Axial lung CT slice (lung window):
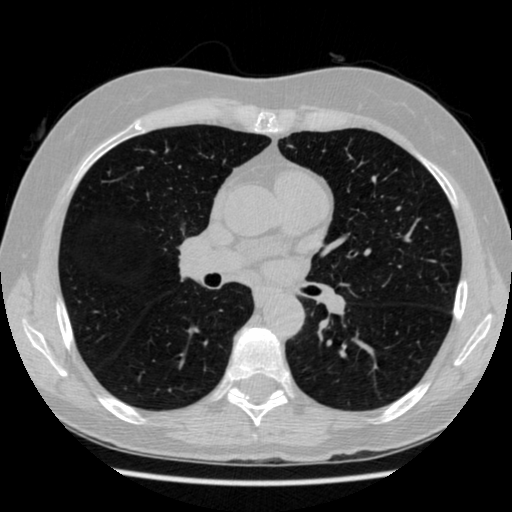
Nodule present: no